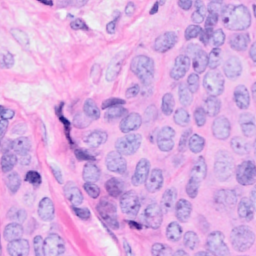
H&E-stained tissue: Breast